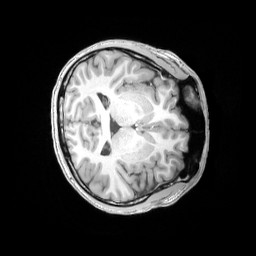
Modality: T1w
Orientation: axial
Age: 22
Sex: male
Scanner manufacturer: siemens
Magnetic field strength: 3 T
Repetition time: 2.53 s
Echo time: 0.00326 s